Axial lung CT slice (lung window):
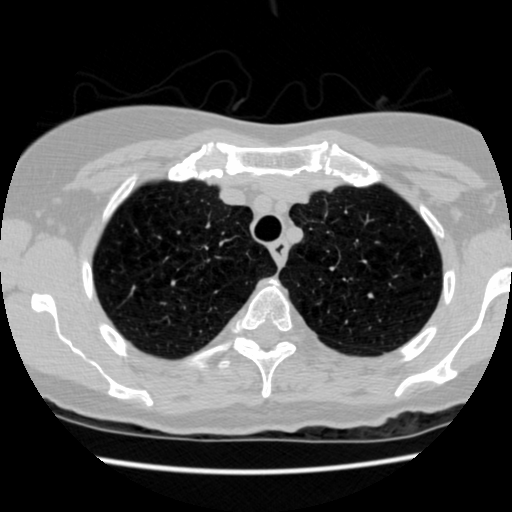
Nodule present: no